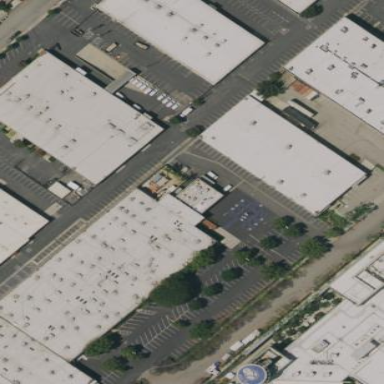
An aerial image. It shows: Warehouse building.